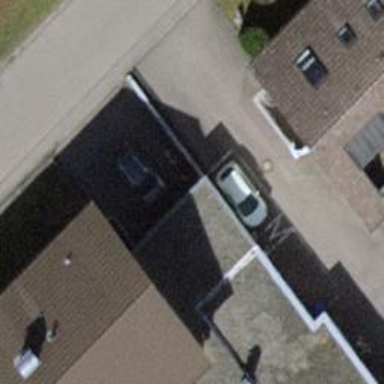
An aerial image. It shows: Garage.